Interaction volume radius: 5 \u00c5
Interaction volume height: 10 \u00c5
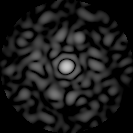
Disorder parameter: 0.824